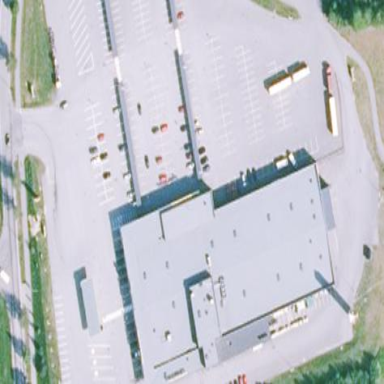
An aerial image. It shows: Retail area.